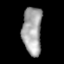
Tissue: lung
Cell type: Epithelial cells
Senescence score: 0.2254
Nuclear area (px): 911
Mean DAPI intensity: 162.857